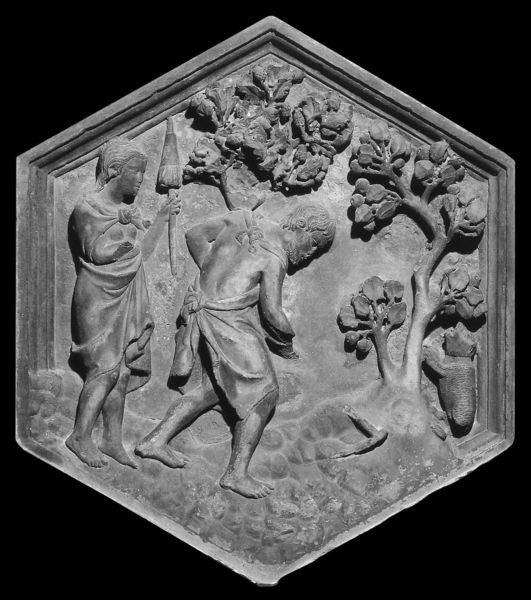
Titel: Reliefs vom Campanile des Domes in Florenz
Künstler: Andrea Pisano
Institution: Florenz, Museo dell’Opera del Duomo
Schlagwörter: baum, blätter, umhang, menschen, äste, marmor, männer, szene, schirm, tier, weg, knoten, rahmen, stein, natur, affe, schürze, korb, foto, adam, eva, ecken, leben, leid, toga, fresken, florenz, hacke, römisch, sechseck, spindel, feigenbaum